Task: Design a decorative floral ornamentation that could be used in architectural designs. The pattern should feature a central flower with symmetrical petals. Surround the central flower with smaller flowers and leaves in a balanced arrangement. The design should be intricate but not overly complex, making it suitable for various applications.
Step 235:
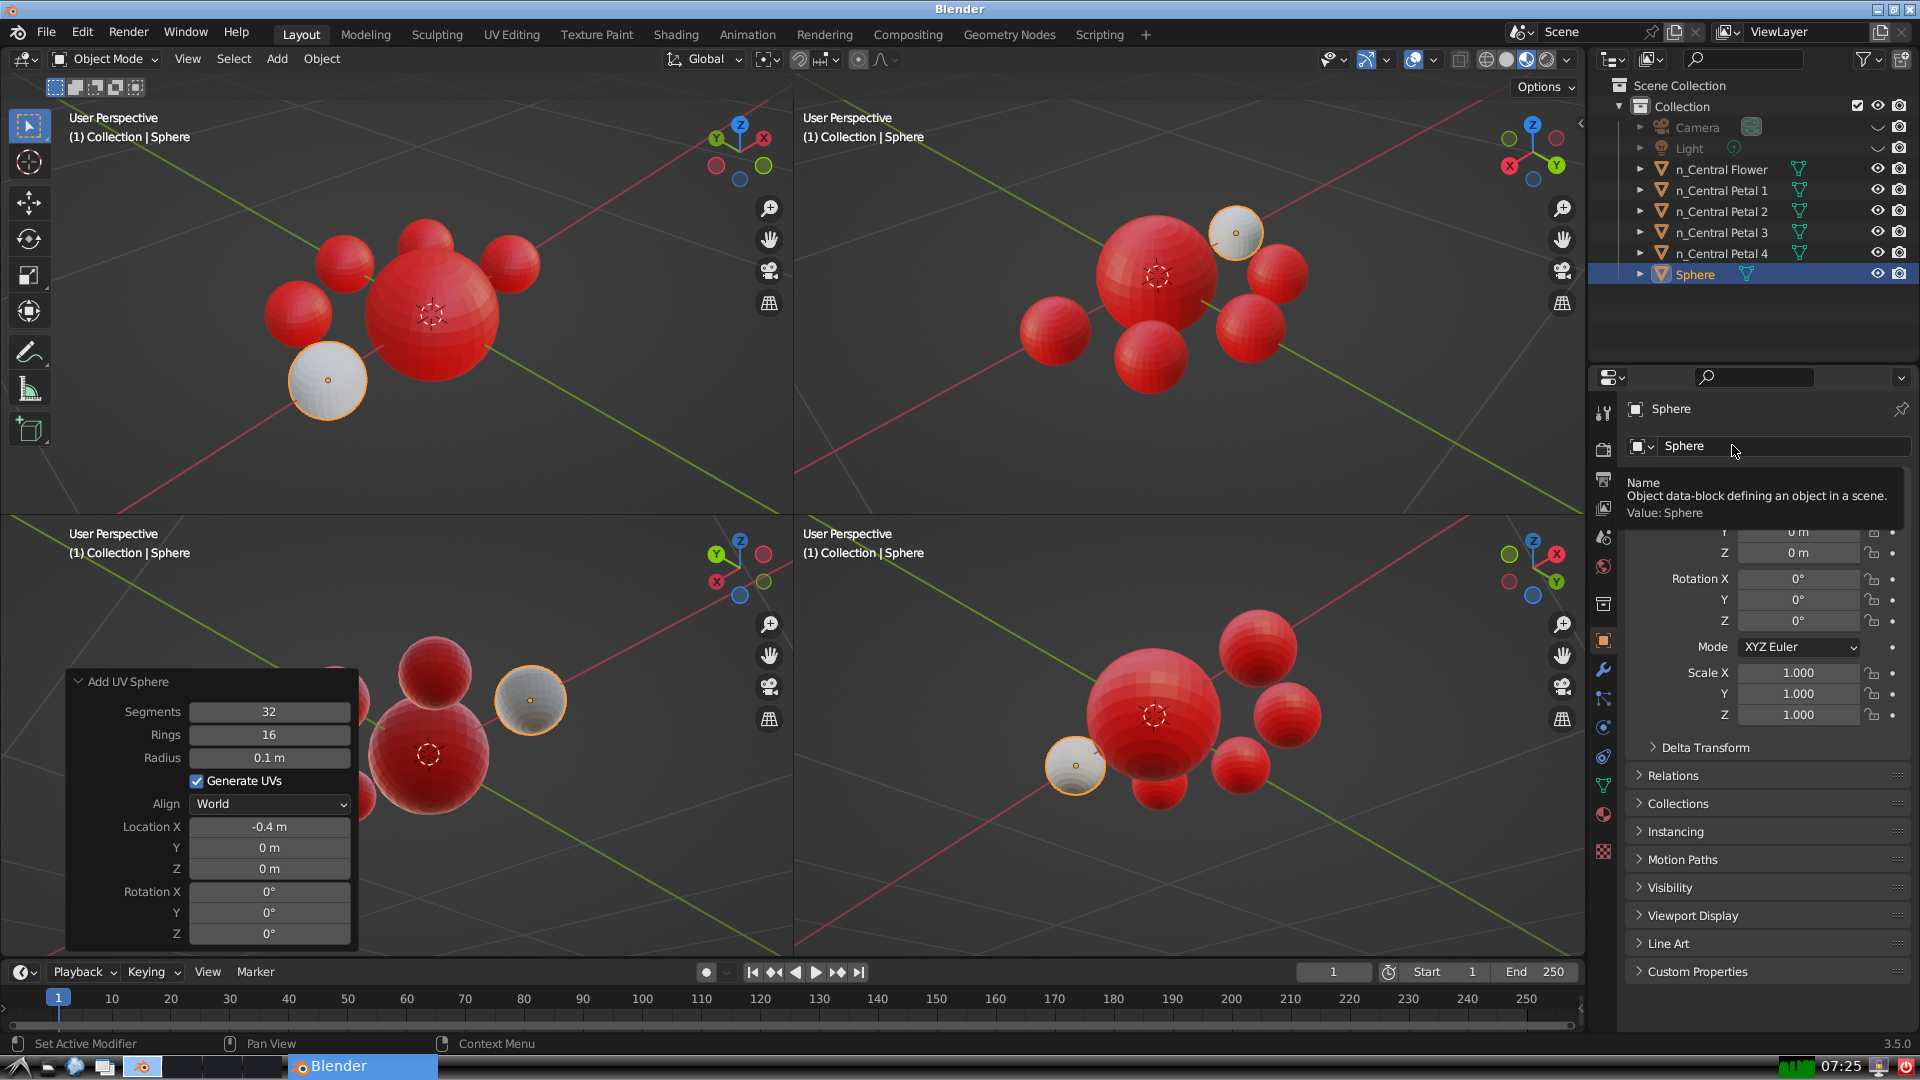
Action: click: no